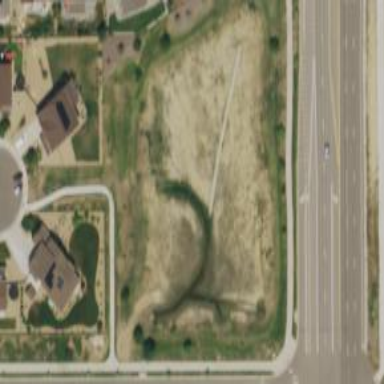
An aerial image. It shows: Detention basin with water.